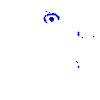
Particle: pion